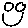
Label: smiley face